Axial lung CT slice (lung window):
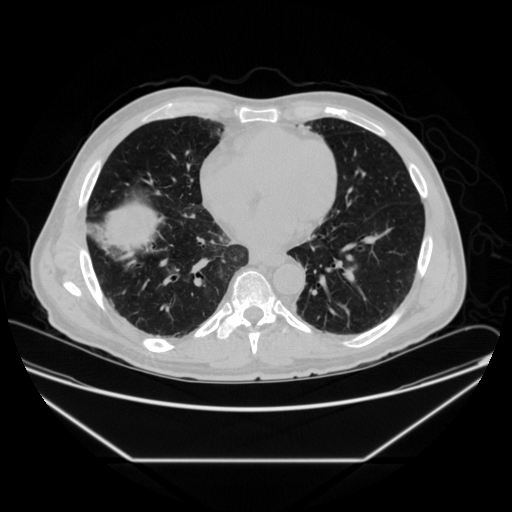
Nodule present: no